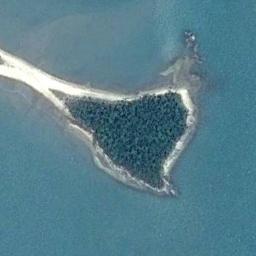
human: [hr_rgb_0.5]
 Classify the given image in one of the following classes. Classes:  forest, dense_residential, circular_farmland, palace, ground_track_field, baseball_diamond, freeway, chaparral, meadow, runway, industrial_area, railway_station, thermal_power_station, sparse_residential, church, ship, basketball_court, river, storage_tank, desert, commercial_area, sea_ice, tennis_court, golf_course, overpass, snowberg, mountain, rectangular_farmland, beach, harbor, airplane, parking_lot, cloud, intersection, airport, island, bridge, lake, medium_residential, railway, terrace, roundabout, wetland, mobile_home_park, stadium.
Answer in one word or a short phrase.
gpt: island